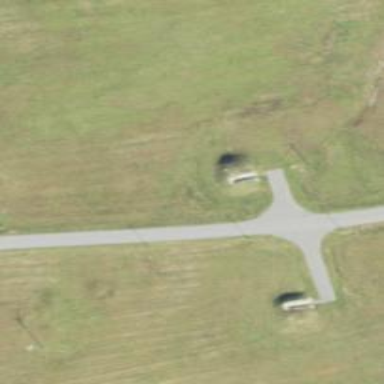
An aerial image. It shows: Military bunker for protection and defense.